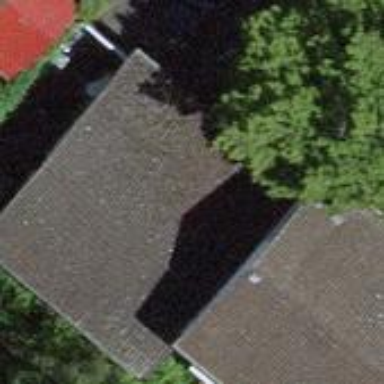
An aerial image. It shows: Part of building.